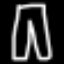
Label: pants